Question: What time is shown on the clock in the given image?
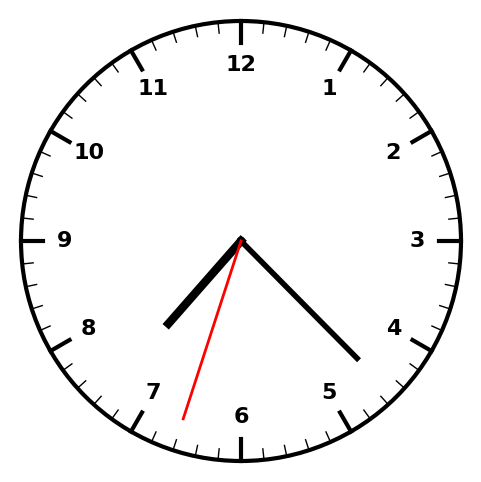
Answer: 07:22:33